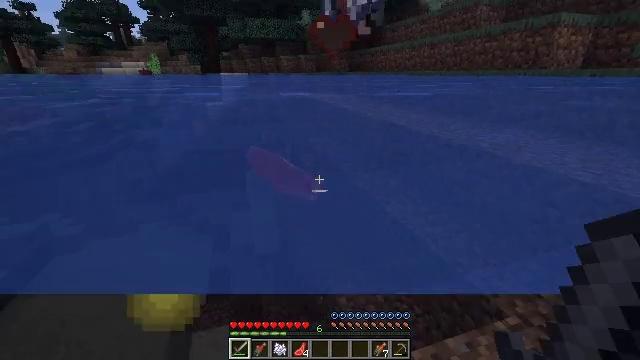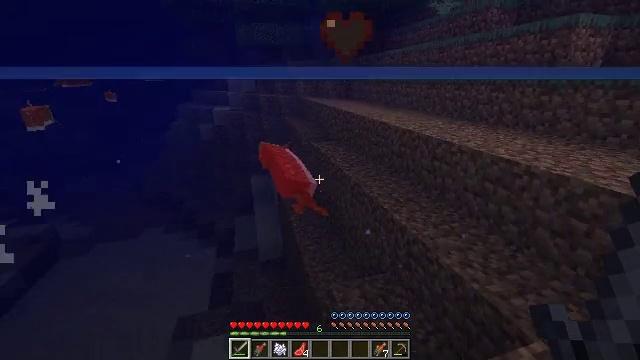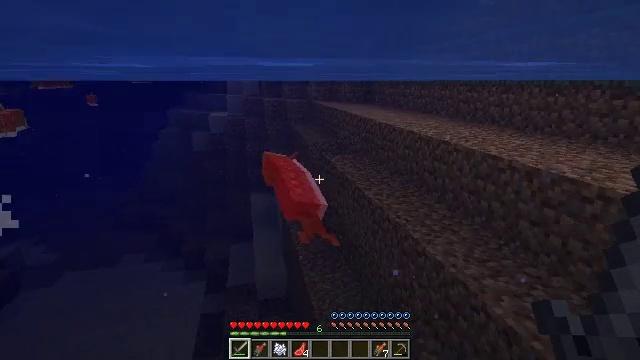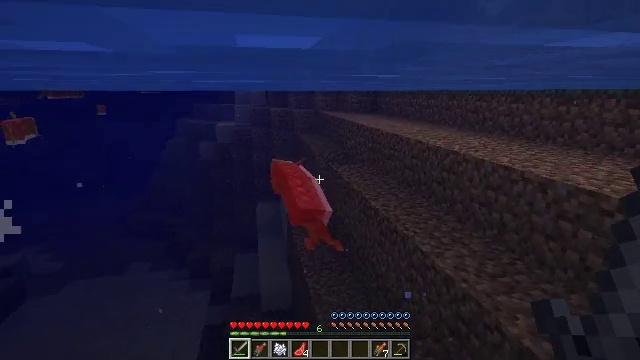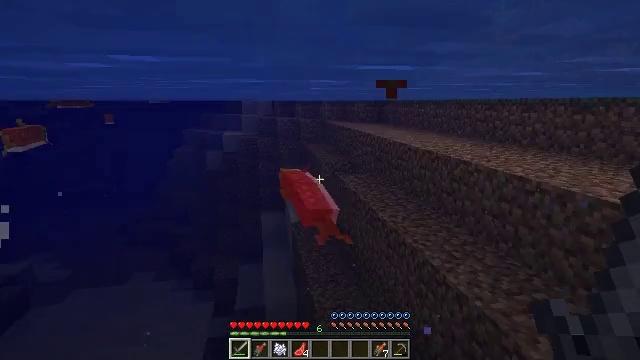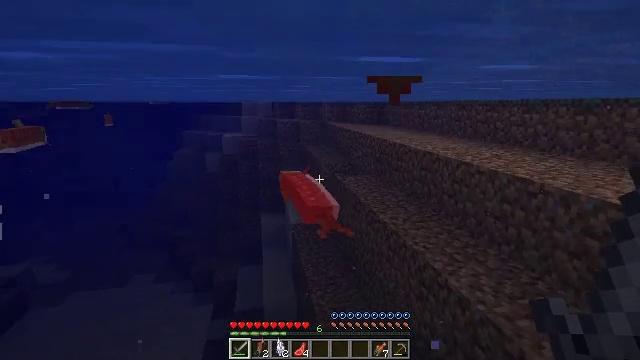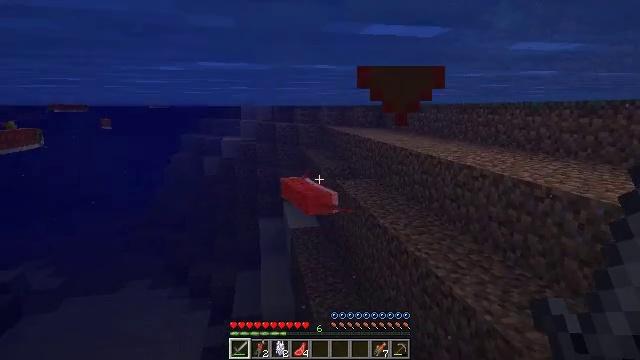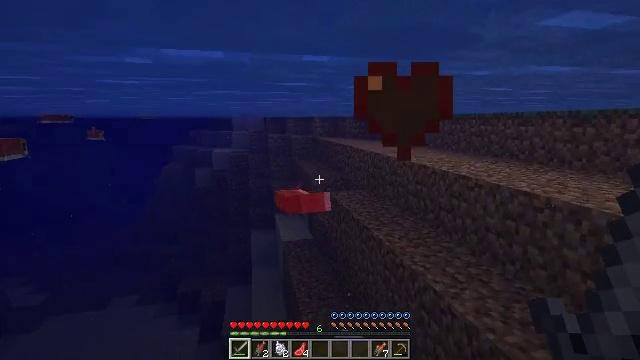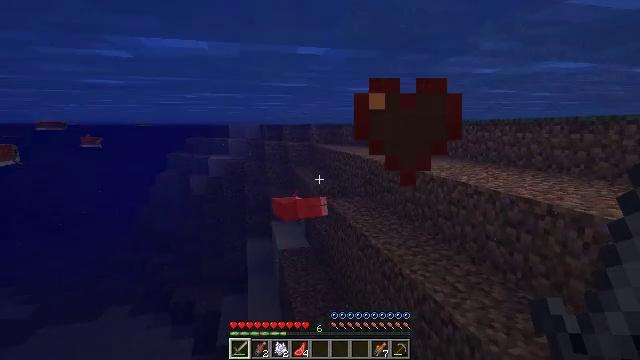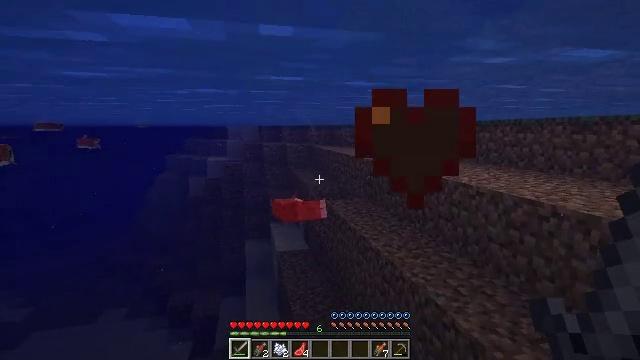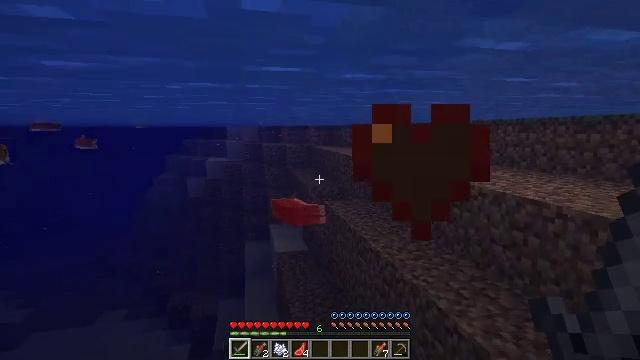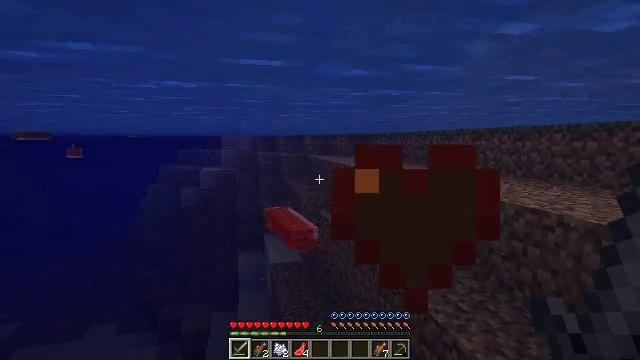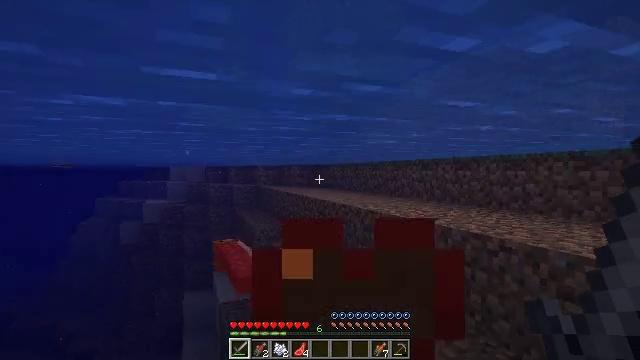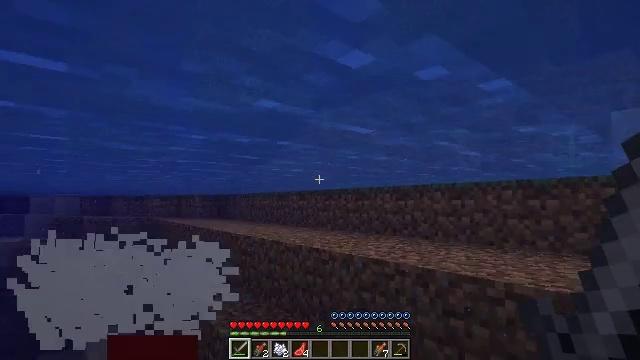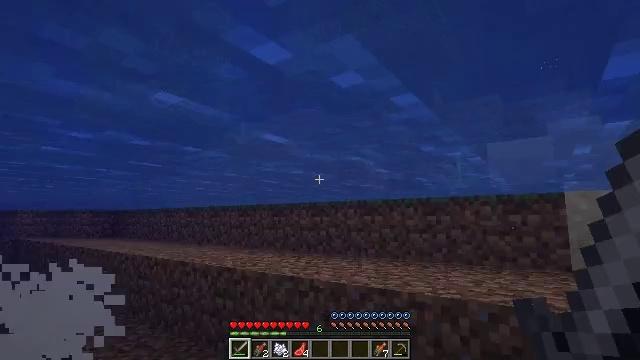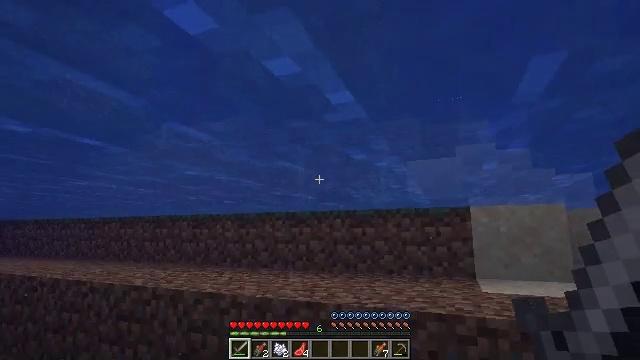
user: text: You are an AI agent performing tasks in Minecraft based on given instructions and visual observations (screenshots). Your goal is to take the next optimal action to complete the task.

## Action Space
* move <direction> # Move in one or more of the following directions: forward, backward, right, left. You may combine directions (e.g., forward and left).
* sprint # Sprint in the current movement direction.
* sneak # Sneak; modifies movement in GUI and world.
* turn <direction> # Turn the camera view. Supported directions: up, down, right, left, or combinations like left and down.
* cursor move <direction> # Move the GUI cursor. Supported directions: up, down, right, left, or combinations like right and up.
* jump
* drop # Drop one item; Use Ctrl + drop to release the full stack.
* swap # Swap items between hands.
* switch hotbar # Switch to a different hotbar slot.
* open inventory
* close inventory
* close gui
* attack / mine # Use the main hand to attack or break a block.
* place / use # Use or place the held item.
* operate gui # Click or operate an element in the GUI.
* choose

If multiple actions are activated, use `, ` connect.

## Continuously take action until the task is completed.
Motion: motion action
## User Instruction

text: Hunt fish.
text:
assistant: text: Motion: move forward, turn left and up
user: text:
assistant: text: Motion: move forward, turn left and up
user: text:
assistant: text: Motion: move forward, turn left and up
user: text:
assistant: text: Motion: move forward, turn left and up
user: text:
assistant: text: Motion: move forward
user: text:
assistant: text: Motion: move forward
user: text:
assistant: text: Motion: move forward, turn right and up
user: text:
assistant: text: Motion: move forward, turn up
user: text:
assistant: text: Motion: move forward and move right
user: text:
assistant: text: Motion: move forward and move right
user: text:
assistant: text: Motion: move forward and move right, turn up
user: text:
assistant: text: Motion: move forward and move right, turn right and up
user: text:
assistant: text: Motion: move forward and move right, turn right and up
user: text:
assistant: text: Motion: move forward and move right, turn right and up
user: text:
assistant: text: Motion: move forward and move left, turn right and up
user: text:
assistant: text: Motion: move forward and move left, turn right and up
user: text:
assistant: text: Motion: move forward and move left, turn right
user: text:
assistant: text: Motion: move forward and move left
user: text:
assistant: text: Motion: move forward and move left
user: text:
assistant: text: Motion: move forward and move left
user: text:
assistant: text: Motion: move forward and move left, turn left and down
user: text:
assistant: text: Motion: move forward and move left, turn left and down
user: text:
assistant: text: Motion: move forward and move left, turn left and down
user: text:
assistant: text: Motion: move forward and move left, turn left and down
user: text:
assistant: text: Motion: move forward, turn left
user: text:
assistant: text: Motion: move forward
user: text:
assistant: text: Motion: move forward, sprint
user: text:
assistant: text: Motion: move forward, sprint
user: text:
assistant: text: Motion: move forward, sprint
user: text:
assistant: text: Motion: move forward, sprint